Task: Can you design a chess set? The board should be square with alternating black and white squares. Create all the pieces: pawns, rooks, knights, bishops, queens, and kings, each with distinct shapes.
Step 3785:
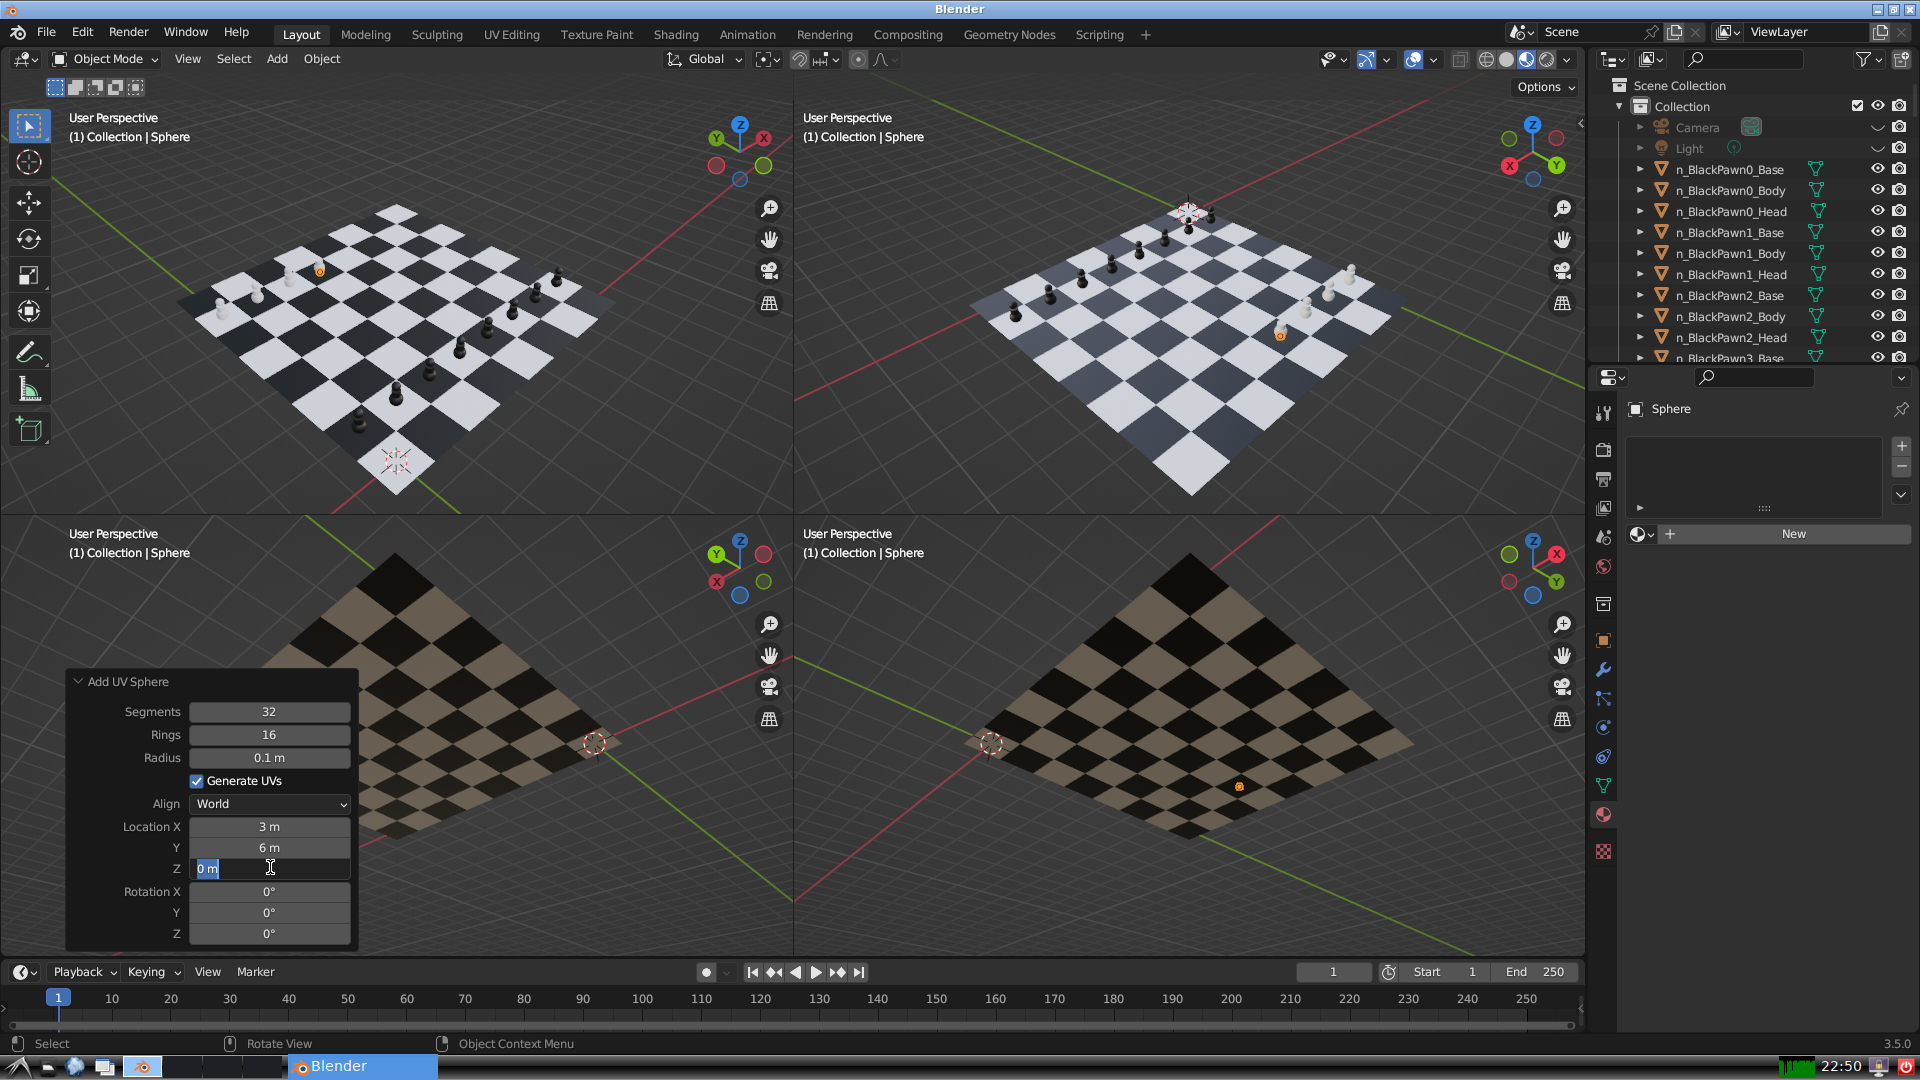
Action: input_text: 0.5